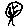
Label: tree